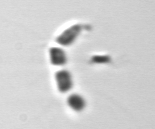
Label: Chaetoceros